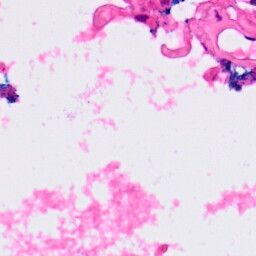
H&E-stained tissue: Lung